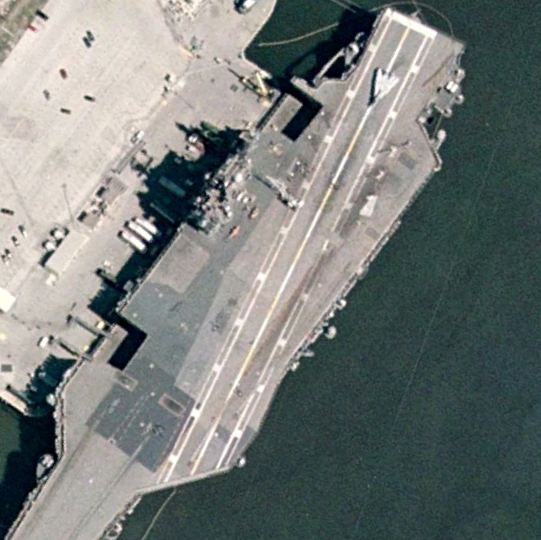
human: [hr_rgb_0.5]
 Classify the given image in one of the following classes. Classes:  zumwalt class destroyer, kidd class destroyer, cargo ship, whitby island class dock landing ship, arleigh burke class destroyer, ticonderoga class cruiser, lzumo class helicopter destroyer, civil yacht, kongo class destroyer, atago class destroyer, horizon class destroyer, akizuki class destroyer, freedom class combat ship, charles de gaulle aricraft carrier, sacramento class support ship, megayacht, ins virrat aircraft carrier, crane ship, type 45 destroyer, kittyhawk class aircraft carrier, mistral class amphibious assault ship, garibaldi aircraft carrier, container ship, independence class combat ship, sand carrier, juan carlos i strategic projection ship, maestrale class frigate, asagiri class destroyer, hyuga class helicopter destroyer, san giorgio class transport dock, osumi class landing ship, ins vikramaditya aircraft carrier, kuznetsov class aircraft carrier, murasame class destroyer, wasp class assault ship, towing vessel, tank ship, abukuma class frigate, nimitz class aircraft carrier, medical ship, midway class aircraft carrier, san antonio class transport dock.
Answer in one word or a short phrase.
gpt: KittyHawk class aircraft carrier